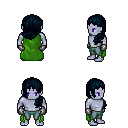
a pixel art fantasy rpg character, male body template, dark elf, purple skin, green cape, teal pants, raven left-swept hairstyle, metal gloves, four views (front, back, left, right), 2x2 character sprite sheet, small pixel art, hard edges, no anti-aliasing